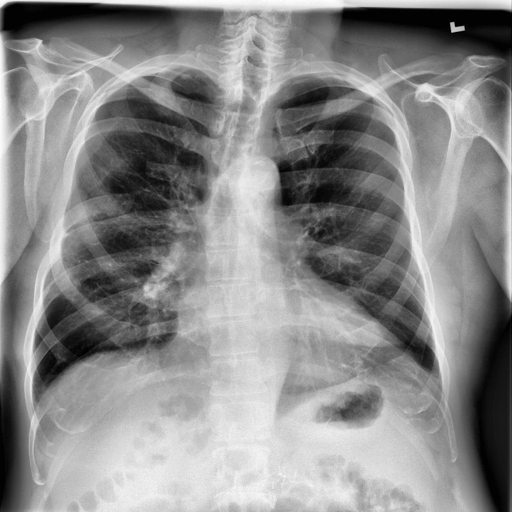
Finding: NORMAL